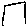
Label: house